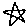
Label: star